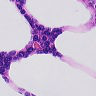
Metastatic tissue present: no